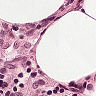
Metastatic tissue present: no